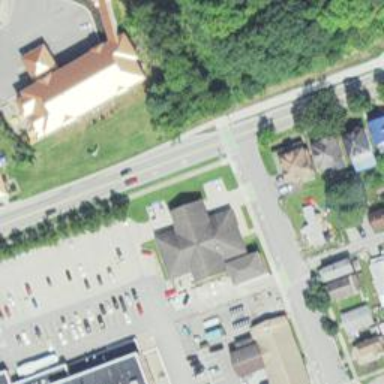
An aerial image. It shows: Clinic.